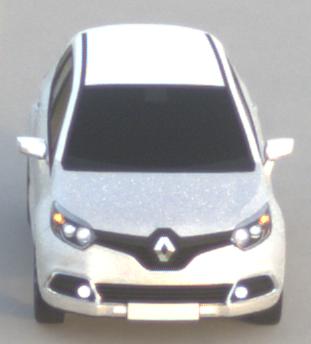
Make: Renault
Model: Captur ENERGY TCe 90
Detailed model: Captur (I)
Model produced from: 2013/06
Model produced until: 2015/05
Doors: 5
Color: white
Road condition: dry road
Daytime: sunrise or sunset
Contrast: low contrast